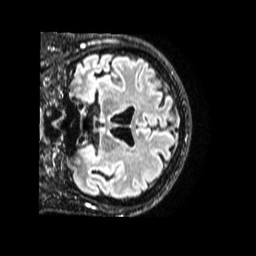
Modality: FLAIR
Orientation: coronal
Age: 60
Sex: male
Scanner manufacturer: philips
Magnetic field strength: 1.5 T
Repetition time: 4.8 s
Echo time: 0.3296 s